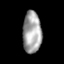
Tissue: lung
Cell type: Epithelial cells
Senescence score: 0.1893
Nuclear area (px): 764
Mean DAPI intensity: 162.781